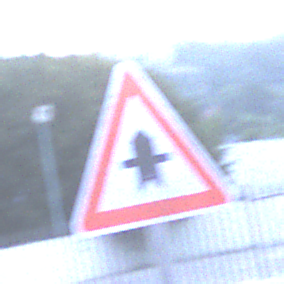
Verkehrszeichen: Vorfahrt
Umgebung: Outdoor, Suburban
Tageszeit: SunriseSunset
Wetter: PartlyCloudy
Licht: Natural
Jahreszeit: NotSpecified
Kontrast: LowContrast